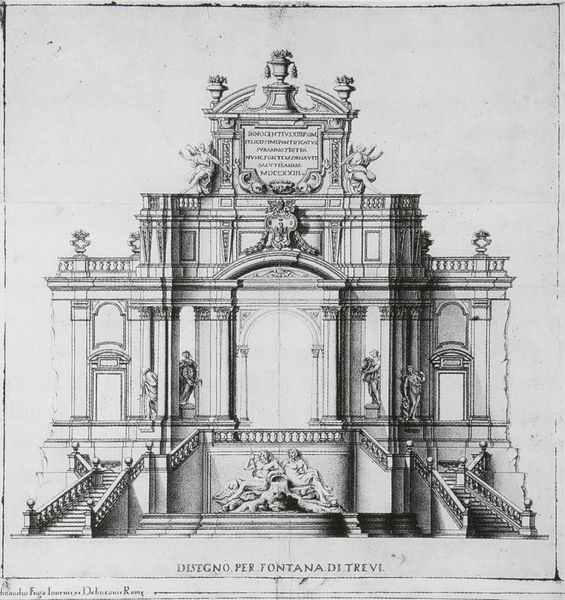
Titel: Entwurf für den Trevi-Brunnen in Rom
Künstler: Ferdinando Fuga
Standort: Berlin
Institution: Kunstbibliothek
Schlagwörter: mann, weiß, sitzen, elegant, fenster, schwarz, skizze, säulen, terasse, zeichnung, dach, gebäude, haus, schloss, ornament, alt, architektur, barock, rahmen, sockel, stein, brüstung, brunnen, engel, skulptur, vase, balkon, schrift, bogen, fassade, italien, giebel, mauer, grafik, graphik, pilaster, figuren, rundbogen, treppe, treppen, tafel, inschrift, vasen, aufgang, geländer, stufen, plastik, tor, bögen, eingang, palast, balustrade, schnitt, schwarz-weiss, stich, text, entwurf, architrav, kapitelle, rom, portal, skulpturen, plastiken, statuen, empfang, treppenhaus, freitreppe, plan, fontäne, pokal, harfe, putten, kupferstich, putti, aufsatz, aufriss, haupteingang, bauplan, säulenordnung, treppenaufgang, protal, baluster, stiegen, italienisch, freitreppen, brunnenfiguren, giebl, sklupturen, disegno, sticj, fontana, per, ansicht treppenhaus, di trevi, fontana di trevi, trevi, balustergeländer, disegno per fontana die trevi, trevibrunnen